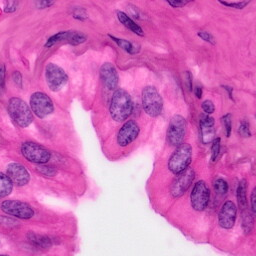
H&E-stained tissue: Pancreatic